Question: I've researched and I clearly understand that <URL>
But I've learned some things that I think, might be possible to declare an variable using pointer declaration. Things that I'm aware:
- <URL>''a'
Can I do something like that using pointers? Making a declaration of pointer point to pointers to fetch different addresses would be easy as '**p'
I'm expecting the possibility to create a pointer declaration that allocates memory from the current address and the addresses it follows so it would be array-like structure
Example: I know 'int a[3];' using pointer declaration wouldn't be just 'int *(a+3)'
---
This is a simple code of a normal array's declaration and call: <URL>
'''
#include <stdio.h>
char block[3]={1,2,3};// This line will be removed
//And would create a pointer declaration of that having array-like structure
int main() {
while(i < sizeof(block))
printf("%d", block[i++]);
//And that I still could call the contents of it even just using *(block+i)
return 0;
}
'''
Output: '123'
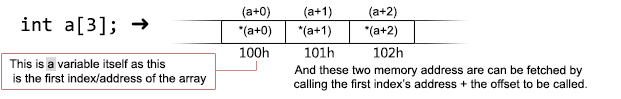
Answer: # alloca()
As <URL>' but allocates the space in the stack frame instead.
However, its use is discouraged, as noted in this <URL>.
# VLA (Variable-length array)
Variable-length arrays were a feature of C99 that was later relegated to a conditional feature in <URL>' is that it provides array-like semantics.
'''
#include <stdio.h>
#include <stdlib.h>
#include <string.h>
static char* strrev(char* str)
{
size_t i, len = strlen(str);
char buffer[len]; /* Creates VLA from len variable */
for (i = 0; i < len; i++) {
buffer[len-i-1] = str[i];
}
return strncpy(str, buffer, len);
}
int main(void)
{
char text[] = "Hello world!";
printf("%s
", strrev(text));
}
'''
### Decaying pointers
Note however, that arrays decay to simple pointers when they are passed on to a function as parameters.
'''
int func(int array[128]);
int func(int *array);
'''
No matter which prototype you choose, taking 'sizeof(buffer)' will yield the same value as 'sizeof(char*)' inside the function bodies.
## Inaccuracies in the question
I feel there were some slight slips in the question. I'm addressing them because I believe they will help us both understand the problem better. Having a common vocabulary goes a long way towards communicating complex ideas.
### "Declaring a pointer uses dereference operator : int *x;"
Even if it looks the same, that's the dereference operator. It says it in the <URL>:
> used when declaring a pointer (it is part of its type compound specifier), and seen a bit earlier, but which is also written with an asterisk (*). They are simply two different things represented with the same sign.
### "When declaring a[3], it allocates 3 empty memory addresses on the stack."
Newly allocated memory is not empty (how would you define empty memory?). The contents are indeterminate an initialisation is specified for the object (see <URL>.
### "On this photo I've given the a a scope of 3."
'3' is the , the or the . of 'a[]'.
Refer to <URL> for the definition of a scope:
> For each different entity that an identifier designates, the identifier is (i.e., can be used) only within a region of program text called its .
### "I want to do the same precedence of memory address allocation declaration using pointers"
If you speak of "precedence", the first thing that comes to mind is 'operator precedence', which determines the order in which operations take place. Did you mean you wanted pointers allocated on the stack?
## I'm expecting the possibility to create a pointer declaration that allocates memory from the current address and the addresses it follows so it would be array-like structure.
If you have a pointer to a valid block of memory
'''
char* block = malloc(150);
'''
You can already access it like an array:
'''
block[6] = block[32];
'''